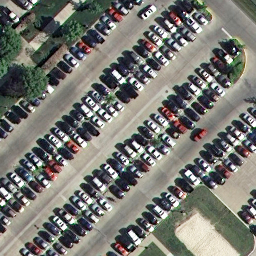
Label: parking lot